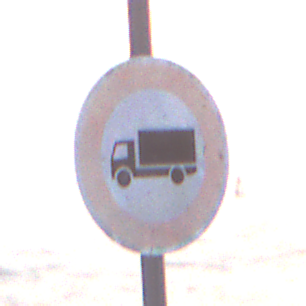
Verkehrszeichen: VerbotFuerKraftfahrzeugeUeberDreiKommaFuenfTonnen
Umgebung: Outdoor, Urban
Tageszeit: SunriseSunset
Wetter: Clear
Licht: Natural
Jahreszeit: NotSpecified
Kontrast: MediumContrast